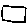
Label: square